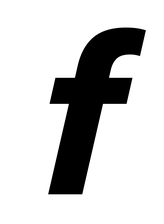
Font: InstrumentSans-Italic_Bold_Italic